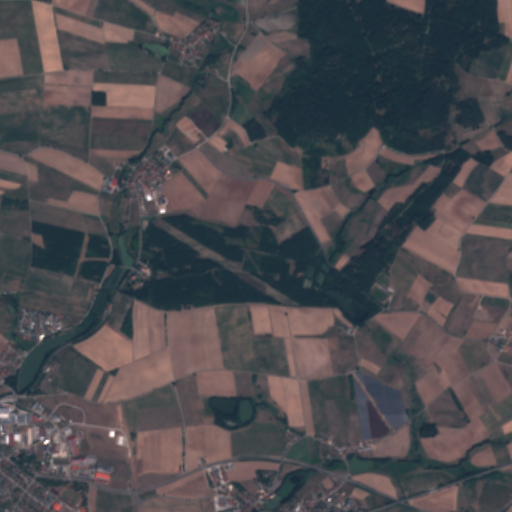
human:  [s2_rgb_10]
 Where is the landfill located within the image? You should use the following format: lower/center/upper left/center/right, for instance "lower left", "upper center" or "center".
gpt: The landfill is located in the center right of the image.
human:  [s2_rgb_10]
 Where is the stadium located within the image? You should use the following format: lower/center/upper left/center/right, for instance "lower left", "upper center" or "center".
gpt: The stadium is located in the lower center of the image.
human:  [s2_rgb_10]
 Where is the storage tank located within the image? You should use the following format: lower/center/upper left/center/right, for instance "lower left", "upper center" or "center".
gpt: The storage tank is located in the center left of the image.
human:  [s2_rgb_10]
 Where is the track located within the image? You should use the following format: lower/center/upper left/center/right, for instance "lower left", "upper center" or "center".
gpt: The track is located in the lower left of the image.
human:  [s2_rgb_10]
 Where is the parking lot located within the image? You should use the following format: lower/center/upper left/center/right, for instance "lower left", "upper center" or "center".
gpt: There is no parking lot in the image.